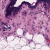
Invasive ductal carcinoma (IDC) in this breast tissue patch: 0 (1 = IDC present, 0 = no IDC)